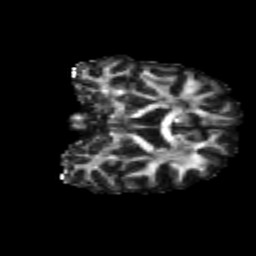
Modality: FA
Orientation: coronal
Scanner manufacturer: siemens
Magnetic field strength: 3 T
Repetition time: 4.16 s
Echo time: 0.0806 s